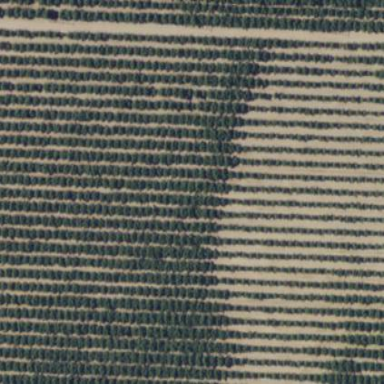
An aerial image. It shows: Vineyard growing grapes.